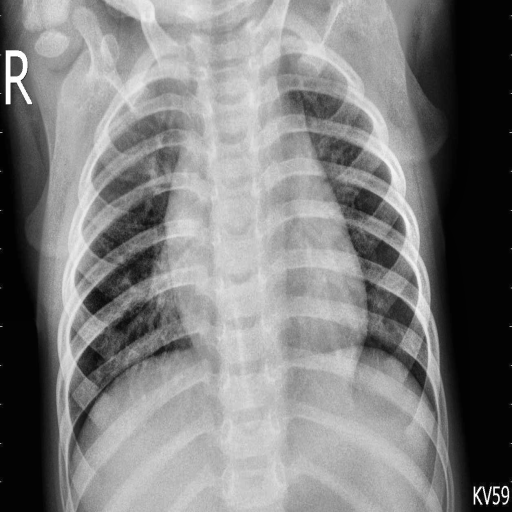
Finding: PNEUMONIA